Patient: sex F, age 31
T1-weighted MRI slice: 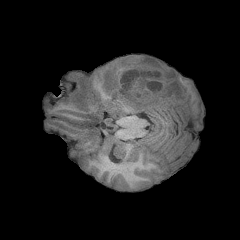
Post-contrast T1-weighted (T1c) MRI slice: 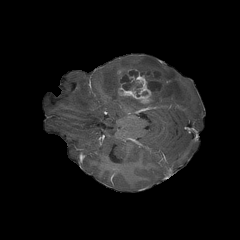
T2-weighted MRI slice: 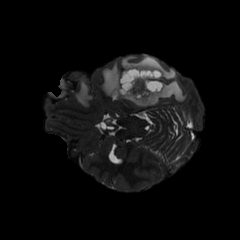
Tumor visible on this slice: yes
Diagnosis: Glioblastoma, IDH-wildtype
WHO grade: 4